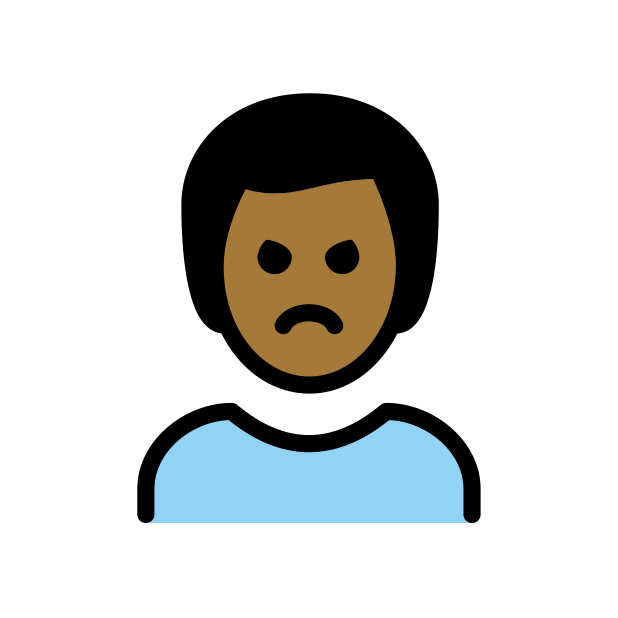
man pouting: medium-dark skin tone